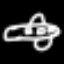
Label: airplane